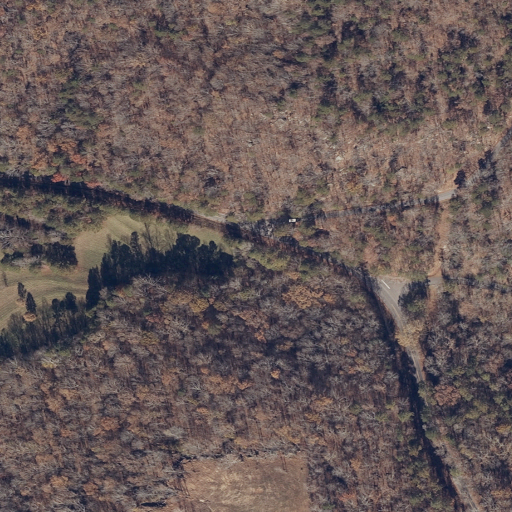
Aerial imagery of gap in Alabama named Johnson Gap containing deciduous forest, open development, pasture, evergreen forest, and shrub